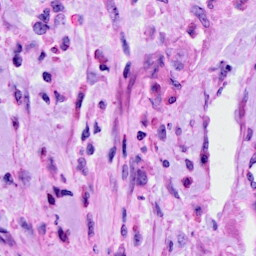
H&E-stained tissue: Cervix